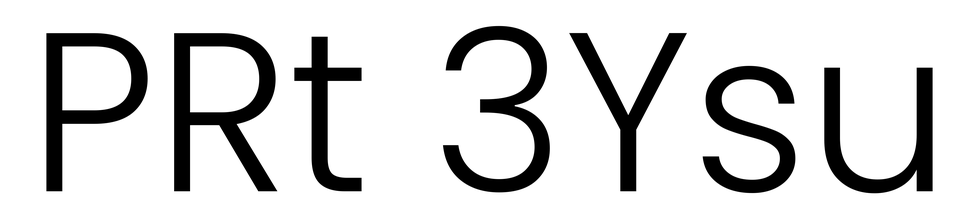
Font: Poppins-Light